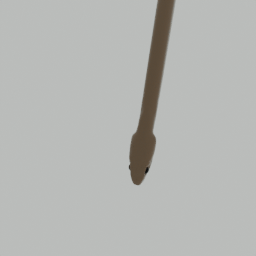
Label: animals